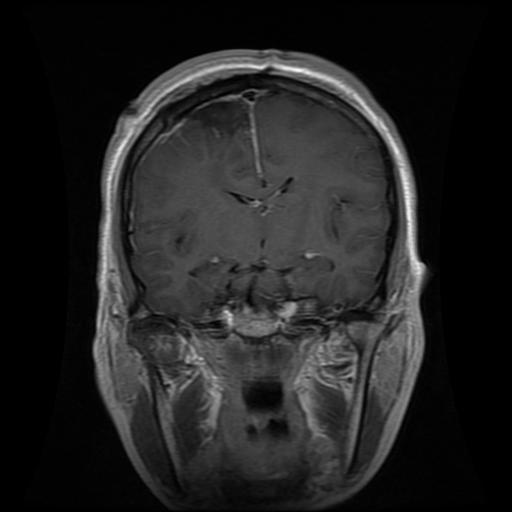
Label: glioma